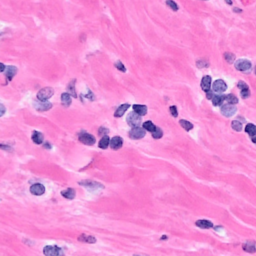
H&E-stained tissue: Breast